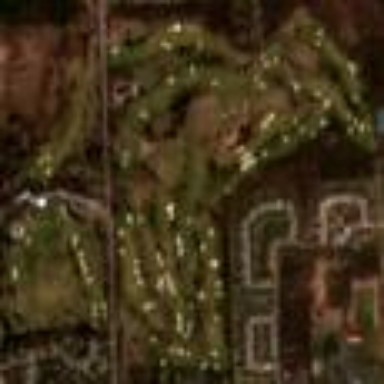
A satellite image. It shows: Golf course surrounded by greenery.